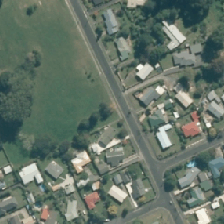
Land cover: urban_parkland